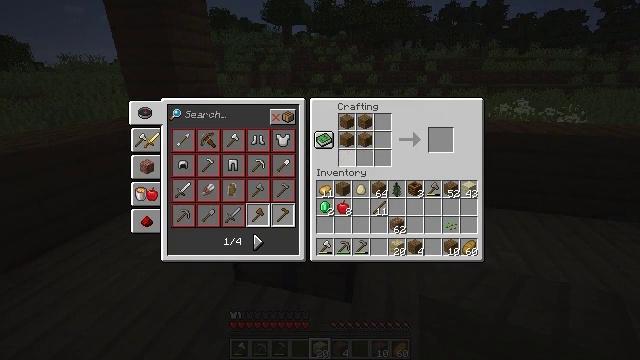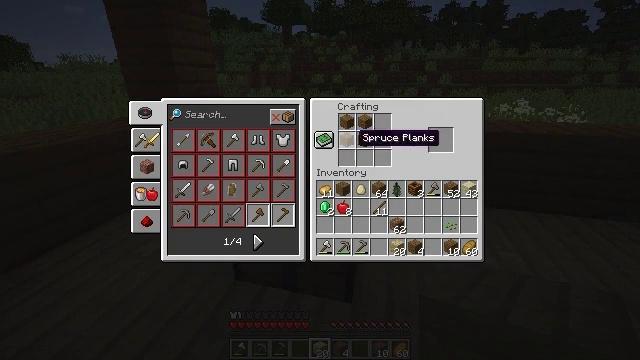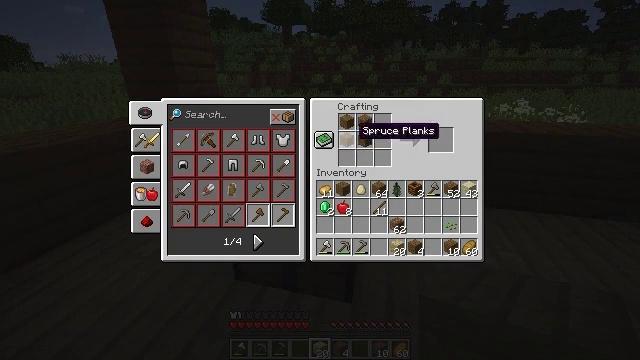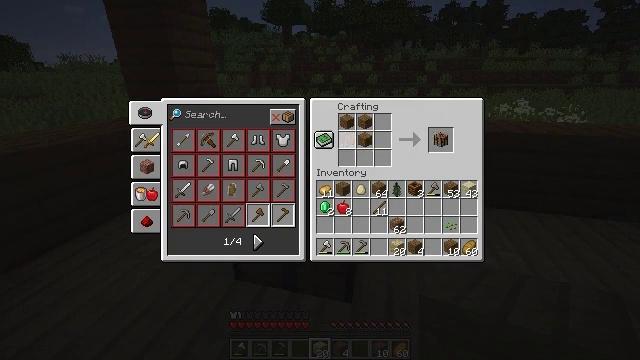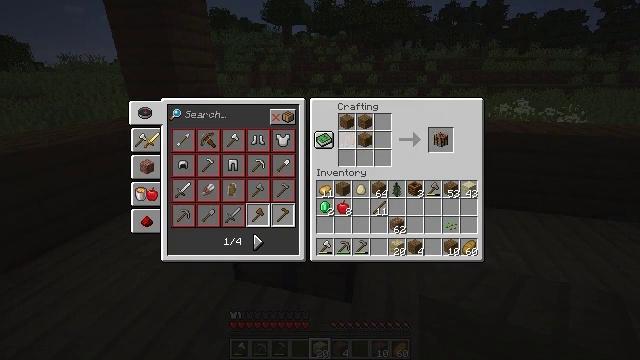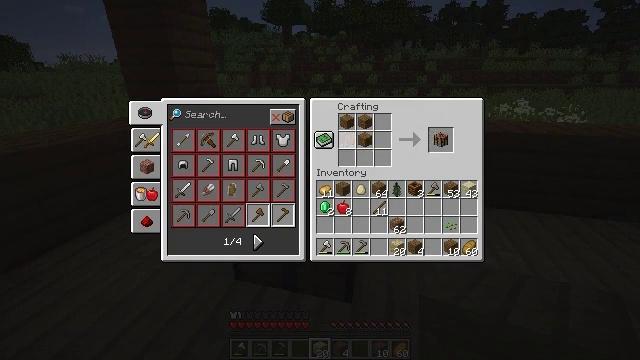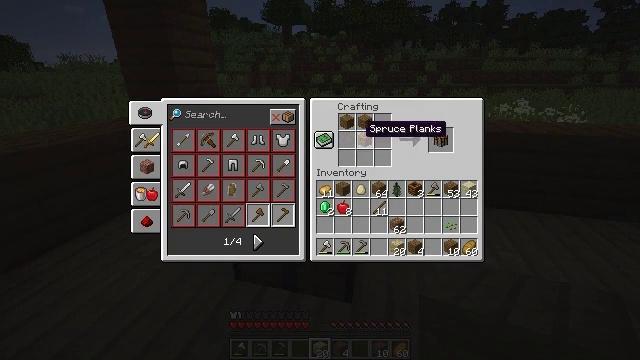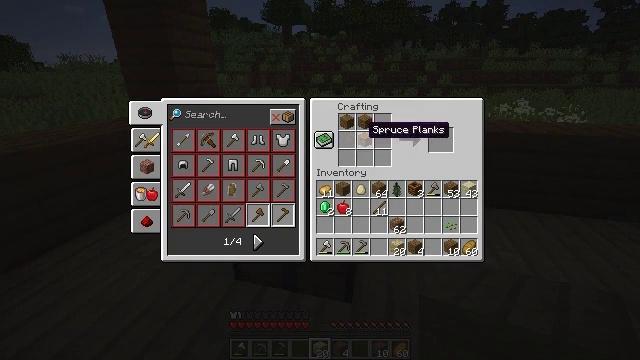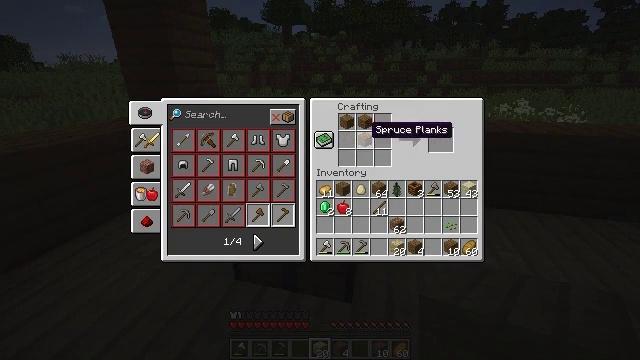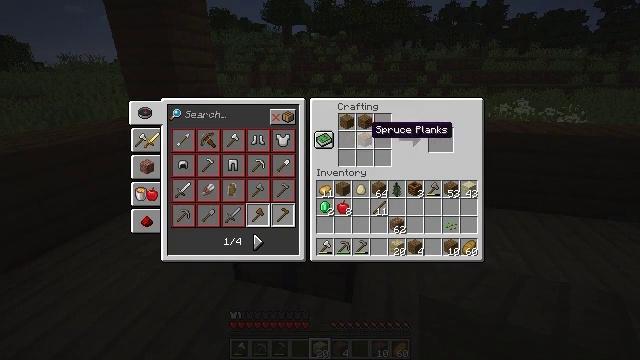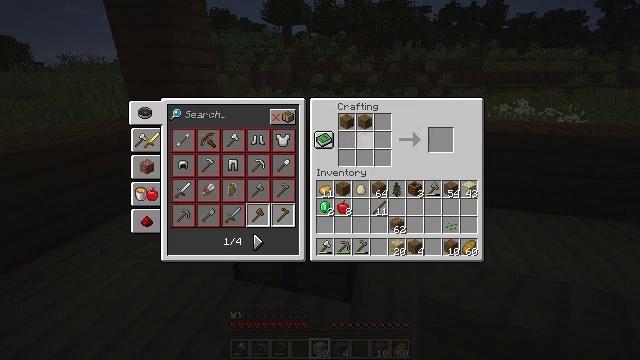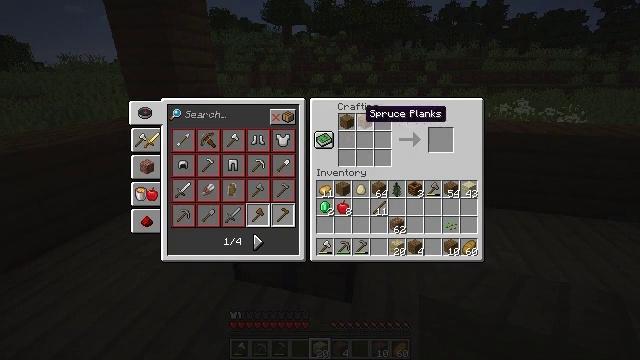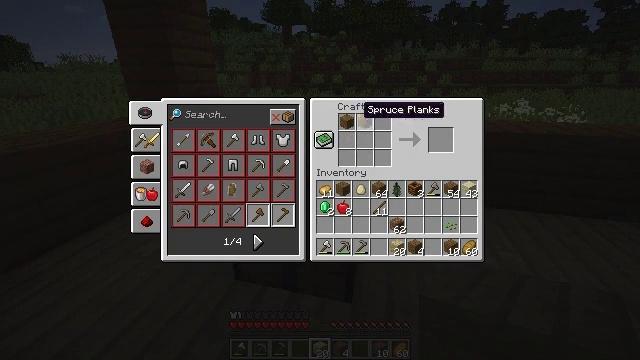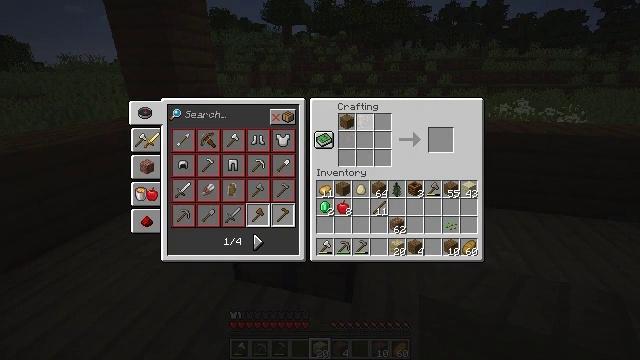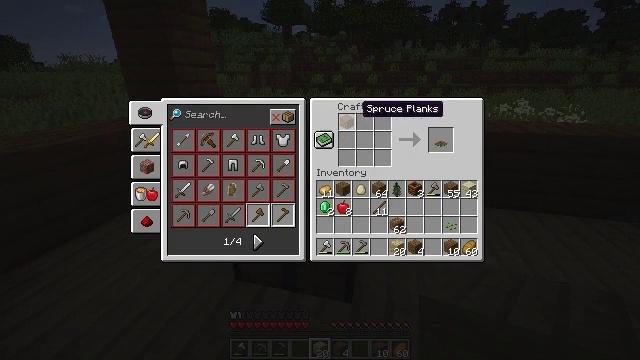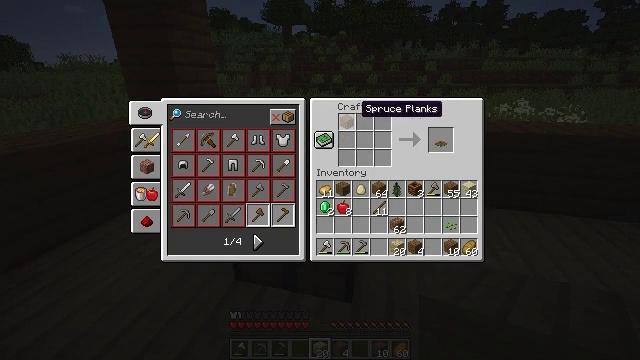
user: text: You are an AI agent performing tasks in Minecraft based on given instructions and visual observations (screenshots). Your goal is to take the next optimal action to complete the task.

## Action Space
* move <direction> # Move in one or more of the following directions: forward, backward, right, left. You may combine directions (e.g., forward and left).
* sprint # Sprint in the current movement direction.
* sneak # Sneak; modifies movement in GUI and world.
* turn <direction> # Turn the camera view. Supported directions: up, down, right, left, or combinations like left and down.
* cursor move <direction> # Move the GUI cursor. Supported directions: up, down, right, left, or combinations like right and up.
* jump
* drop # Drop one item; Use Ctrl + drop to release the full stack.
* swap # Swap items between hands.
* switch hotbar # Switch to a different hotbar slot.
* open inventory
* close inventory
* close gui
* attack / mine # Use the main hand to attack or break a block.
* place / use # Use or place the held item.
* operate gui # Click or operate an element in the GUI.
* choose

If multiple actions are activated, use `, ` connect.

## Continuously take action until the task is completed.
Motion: motion action
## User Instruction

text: Place birch planks in the crafting table to create a birch door.
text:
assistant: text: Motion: sneak, cursor move up, operate gui
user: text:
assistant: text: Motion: sneak
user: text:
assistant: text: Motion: sneak, operate gui
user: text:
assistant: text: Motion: sneak, operate gui
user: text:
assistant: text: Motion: sneak, operate gui
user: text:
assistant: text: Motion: sneak, operate gui
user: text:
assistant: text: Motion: sneak, operate gui
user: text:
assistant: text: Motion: sneak, operate gui
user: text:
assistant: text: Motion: sneak
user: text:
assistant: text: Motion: sneak, operate gui
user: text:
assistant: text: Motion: sneak, cursor move up, operate gui
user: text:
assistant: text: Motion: sneak
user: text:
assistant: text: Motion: sneak, operate gui
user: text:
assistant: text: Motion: sneak, operate gui
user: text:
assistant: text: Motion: sneak, operate gui
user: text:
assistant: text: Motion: sneak, cursor move left
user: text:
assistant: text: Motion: sneak, operate gui
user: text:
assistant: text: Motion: sneak, operate gui
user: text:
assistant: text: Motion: sneak, cursor move right and down, operate gui
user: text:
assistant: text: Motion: sneak, cursor move right and down
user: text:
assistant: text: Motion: cursor move right and down
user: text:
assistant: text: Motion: no_op
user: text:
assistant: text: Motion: cursor move right
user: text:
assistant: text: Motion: no_op
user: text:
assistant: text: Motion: no_op
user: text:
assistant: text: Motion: no_op
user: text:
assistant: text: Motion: no_op
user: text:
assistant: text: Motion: no_op
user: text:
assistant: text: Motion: operate gui
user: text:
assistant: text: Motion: operate gui